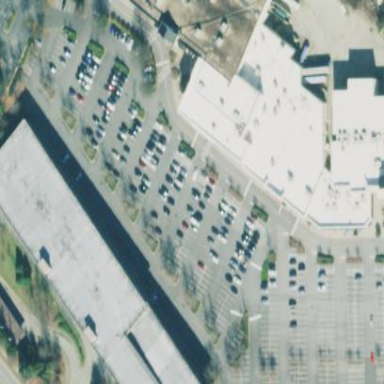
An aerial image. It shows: Multi-storey parking building with park and ride facility.